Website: lowes
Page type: cart
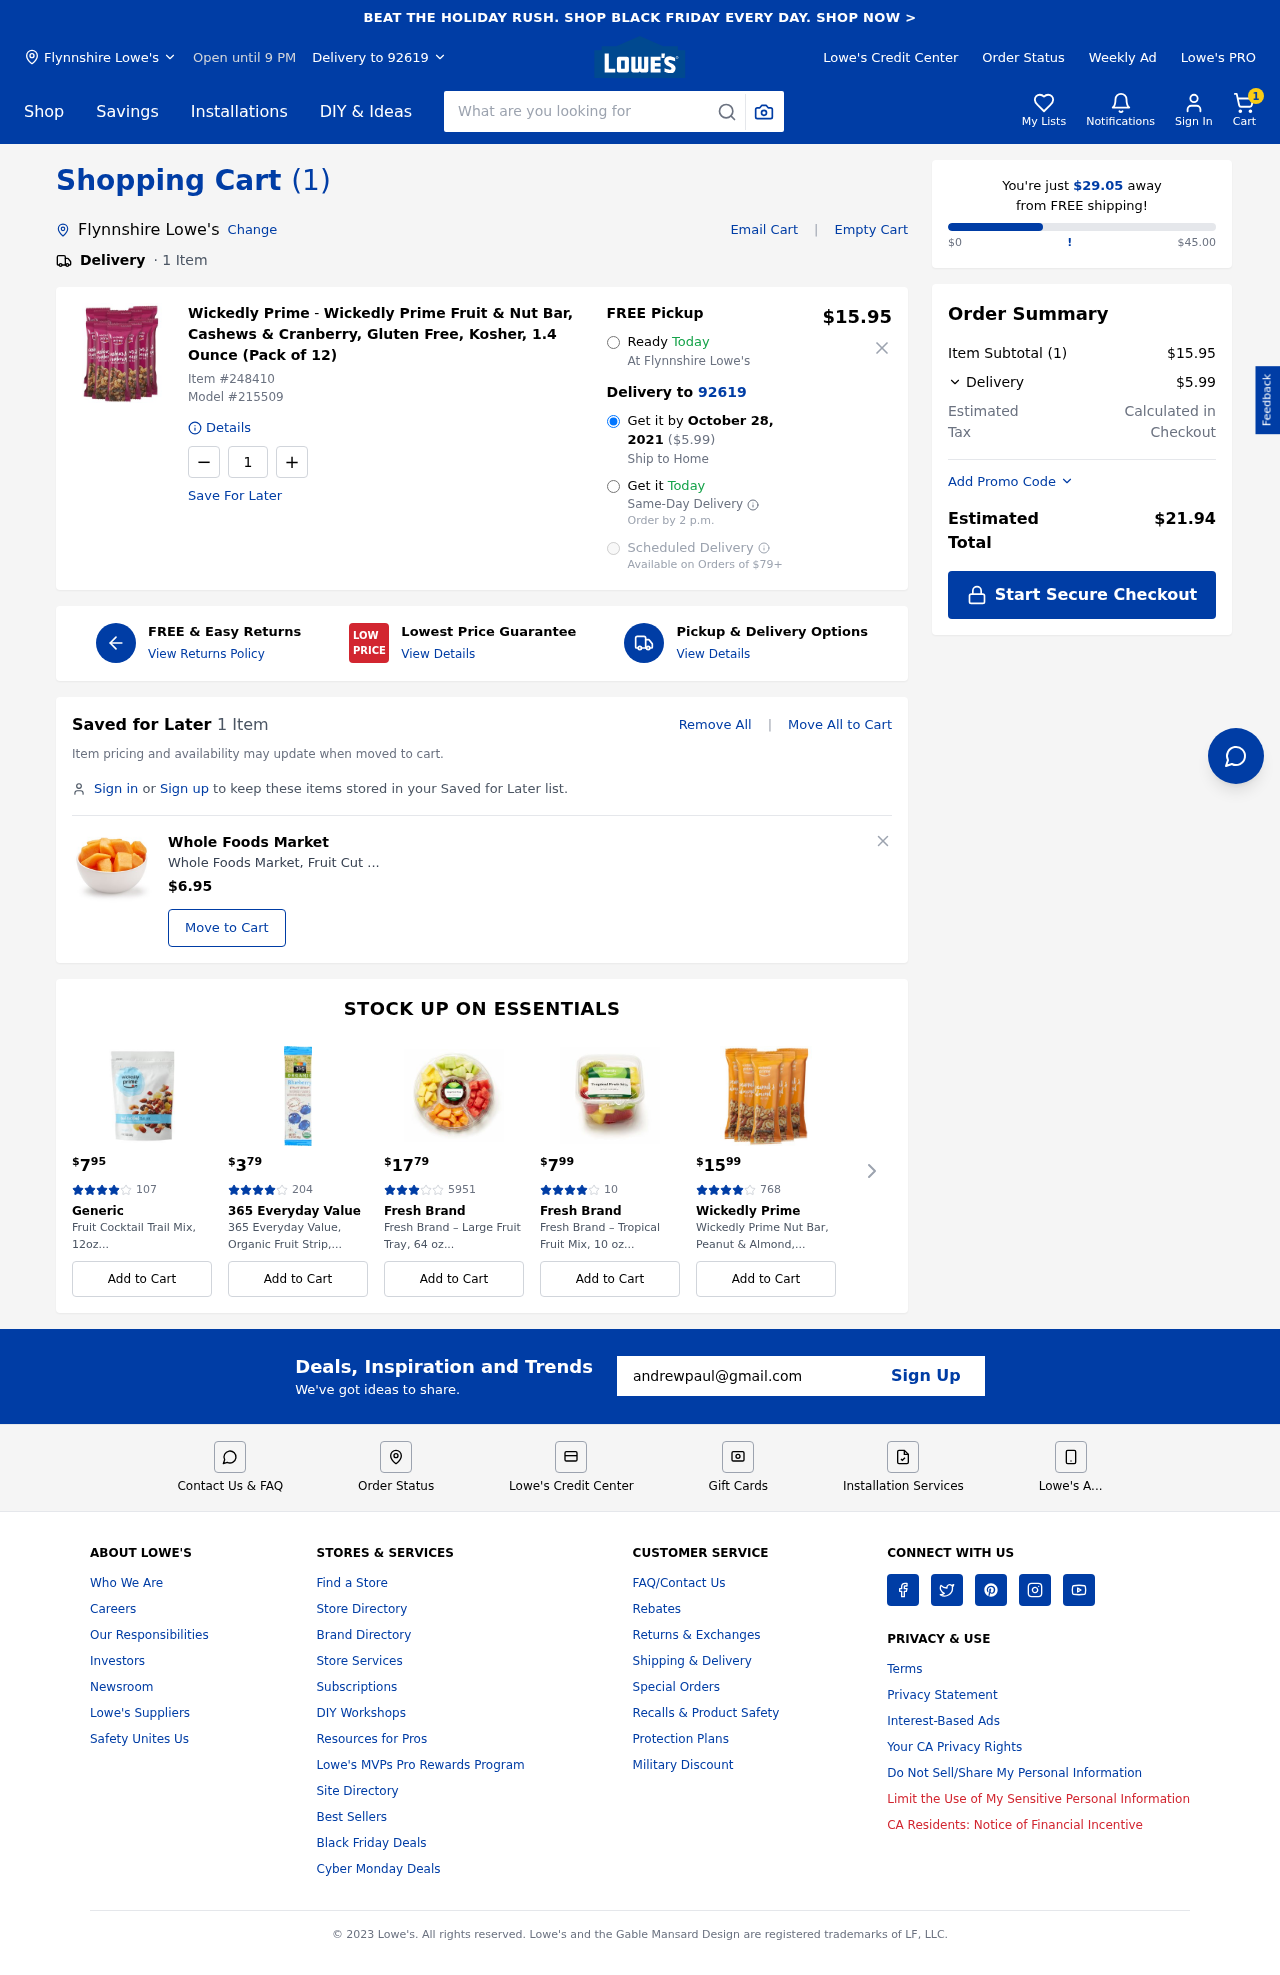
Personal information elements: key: PII_CITY
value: Flynnshire Lowe's
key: PII_EMAIL
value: andrewpaul@gmail.com
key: PII_POSTCODE
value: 92619
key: PII_CITY2
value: Flynnshire Lowe's
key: PII_CITY3
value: Flynnshire
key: PII_POSTCODE_FULL
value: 92619
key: PII_POSTCODE_NUMERIC
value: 92619
Product elements: key: PRODUCT1_BRAND
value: Wickedly Prime
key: PRODUCT1_NAME
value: Wickedly Prime Fruit & Nut Bar, Cashews & Cranberry, Gluten Free, Kosher, 1.4 Ounce (Pack of 12)
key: PRODUCT1_PRICE
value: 15.95
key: PRODUCT1_QUANTITY
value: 1
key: PRODUCT2_BRAND
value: Whole Foods Market
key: PRODUCT2_NAME
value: Whole Foods Market, Fruit Cut Cantaloupe Chunks Conventional, 10 Ounce
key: PRODUCT2_PRICE
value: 6.95
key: PRODUCT1_ITEM_NUMBER
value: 248410
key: PRODUCT1_MODEL_NUMBER
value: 215509
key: PRODUCT3_PRICE
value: $795
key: PRODUCT3_NUM_RATINGS
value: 107
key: PRODUCT3_BRAND
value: Generic
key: PRODUCT3_NAME
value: Fruit Cocktail Trail Mix, 12oz...
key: PRODUCT4_PRICE
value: $379
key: PRODUCT4_NUM_RATINGS
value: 204
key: PRODUCT4_BRAND
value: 365 Everyday Value
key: PRODUCT4_NAME
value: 365 Everyday Value, Organic Fruit Strip,...
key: PRODUCT5_PRICE
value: $1779
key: PRODUCT5_NUM_RATINGS
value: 5951
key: PRODUCT5_BRAND
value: Fresh Brand
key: PRODUCT5_NAME
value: Fresh Brand – Large Fruit Tray, 64 oz...
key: PRODUCT6_PRICE
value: $799
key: PRODUCT6_NUM_RATINGS
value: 10
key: PRODUCT6_BRAND
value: Fresh Brand
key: PRODUCT6_NAME
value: Fresh Brand – Tropical Fruit Mix, 10 oz...
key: PRODUCT7_PRICE
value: $1599
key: PRODUCT7_NUM_RATINGS
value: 768
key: PRODUCT7_BRAND
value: Wickedly Prime
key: PRODUCT7_NAME
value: Wickedly Prime Nut Bar, Peanut & Almond,...
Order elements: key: ORDER_NUM_ITEMS
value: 1
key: ORDER_DELIVERY_DATE
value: October 28, 2021
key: ORDER_SHIPPING_COST2
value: $5.99
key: ORDER_SHIPPING_AWAY
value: $29.05
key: ORDER_SUBTOTAL
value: $15.95
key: ORDER_SHIPPING_COST
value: $5.99
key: ORDER_TOTAL
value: $21.94
Search elements: key: HEADER_SEARCH
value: What are you looking for
Other elements: key: SAVED_NUM_ITEMS
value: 1 Item